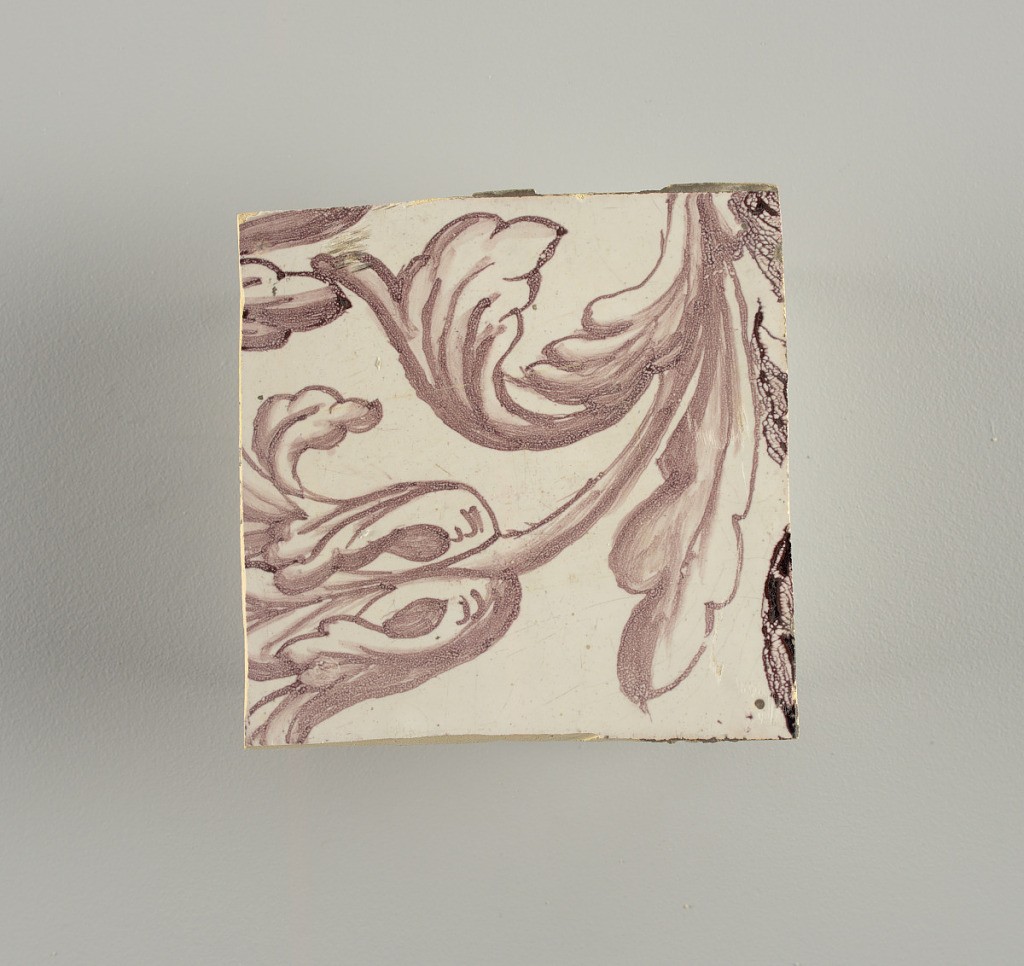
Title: Wall facing
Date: ca. 1725
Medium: Tin-glazed earthenware, underglaze
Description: Horizontal rectangle.  Thirty-seven tiles wide and twenty-one high with opening for door or window nineteen and one-half tiles high and twelve wide.  To left and right of opening, centered canopy above. Left, woman representing Hope, right, a sculputure urn.  Centered above opening, a mascaron.  Arabesque design of foliage.